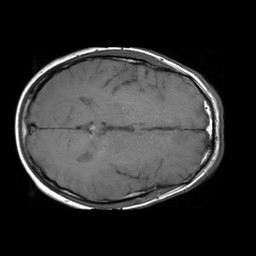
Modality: T1w
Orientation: axial
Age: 62
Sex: male
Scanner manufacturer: philips
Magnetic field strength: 3 T
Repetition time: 0.5331 s
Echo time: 0.01 s